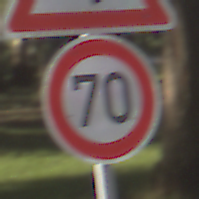
Verkehrszeichen: Geschwindigkeit70
Zusatzzeichen oben: AmphibienwanderungRechts
Umgebung: Outdoor, Nature
Tageszeit: MorningAfternoon
Wetter: Clear
Licht: Natural
Jahreszeit: NotSpecified
Kontrast: HighContrast